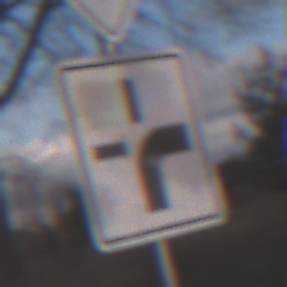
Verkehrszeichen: VerlaufVorfahrtsstrasse3
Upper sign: Vorfahrtsstrasse
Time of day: MorningAfternoon
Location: Outdoor (Nature)
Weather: PartlyCloudy
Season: NotSpecified
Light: Natural